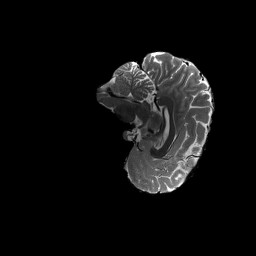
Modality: T2w
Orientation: sagittal
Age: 29
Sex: female
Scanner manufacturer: siemens
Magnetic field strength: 3 T
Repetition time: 3.2 s
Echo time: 0.564 s